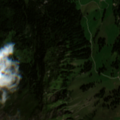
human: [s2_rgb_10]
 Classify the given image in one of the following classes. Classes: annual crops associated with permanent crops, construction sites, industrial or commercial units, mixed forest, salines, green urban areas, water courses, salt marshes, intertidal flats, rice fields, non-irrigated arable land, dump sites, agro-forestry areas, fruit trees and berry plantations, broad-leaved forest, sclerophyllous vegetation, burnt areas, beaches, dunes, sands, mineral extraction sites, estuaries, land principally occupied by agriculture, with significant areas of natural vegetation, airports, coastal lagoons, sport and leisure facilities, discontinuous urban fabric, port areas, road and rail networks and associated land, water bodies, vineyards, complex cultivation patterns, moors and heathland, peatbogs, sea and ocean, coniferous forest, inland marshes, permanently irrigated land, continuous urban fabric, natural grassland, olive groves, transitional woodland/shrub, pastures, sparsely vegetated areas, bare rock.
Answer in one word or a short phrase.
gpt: pastures, coniferous forest, natural grassland, moors and heathland, transitional woodland/shrub